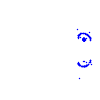
Particle: kaon